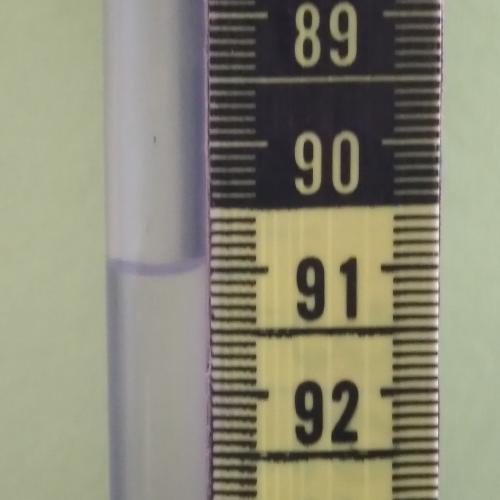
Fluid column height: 91.0 cm